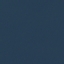
Land use / land cover class: SeaLake